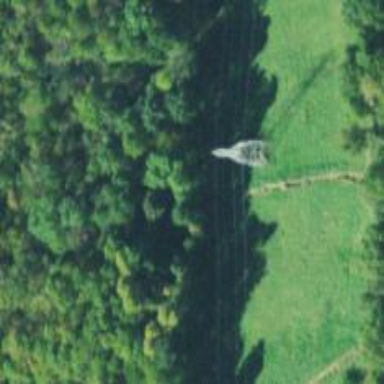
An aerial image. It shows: Lattice structure tower.